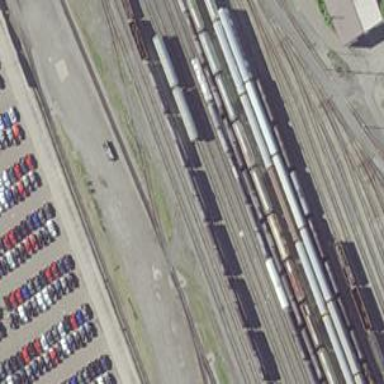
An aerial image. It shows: Abandoned railway.